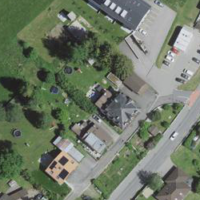
EUNIS habitat code: 55
Species observed at this site:
Campanula trachelium